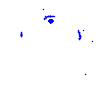
Particle: pion